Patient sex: M
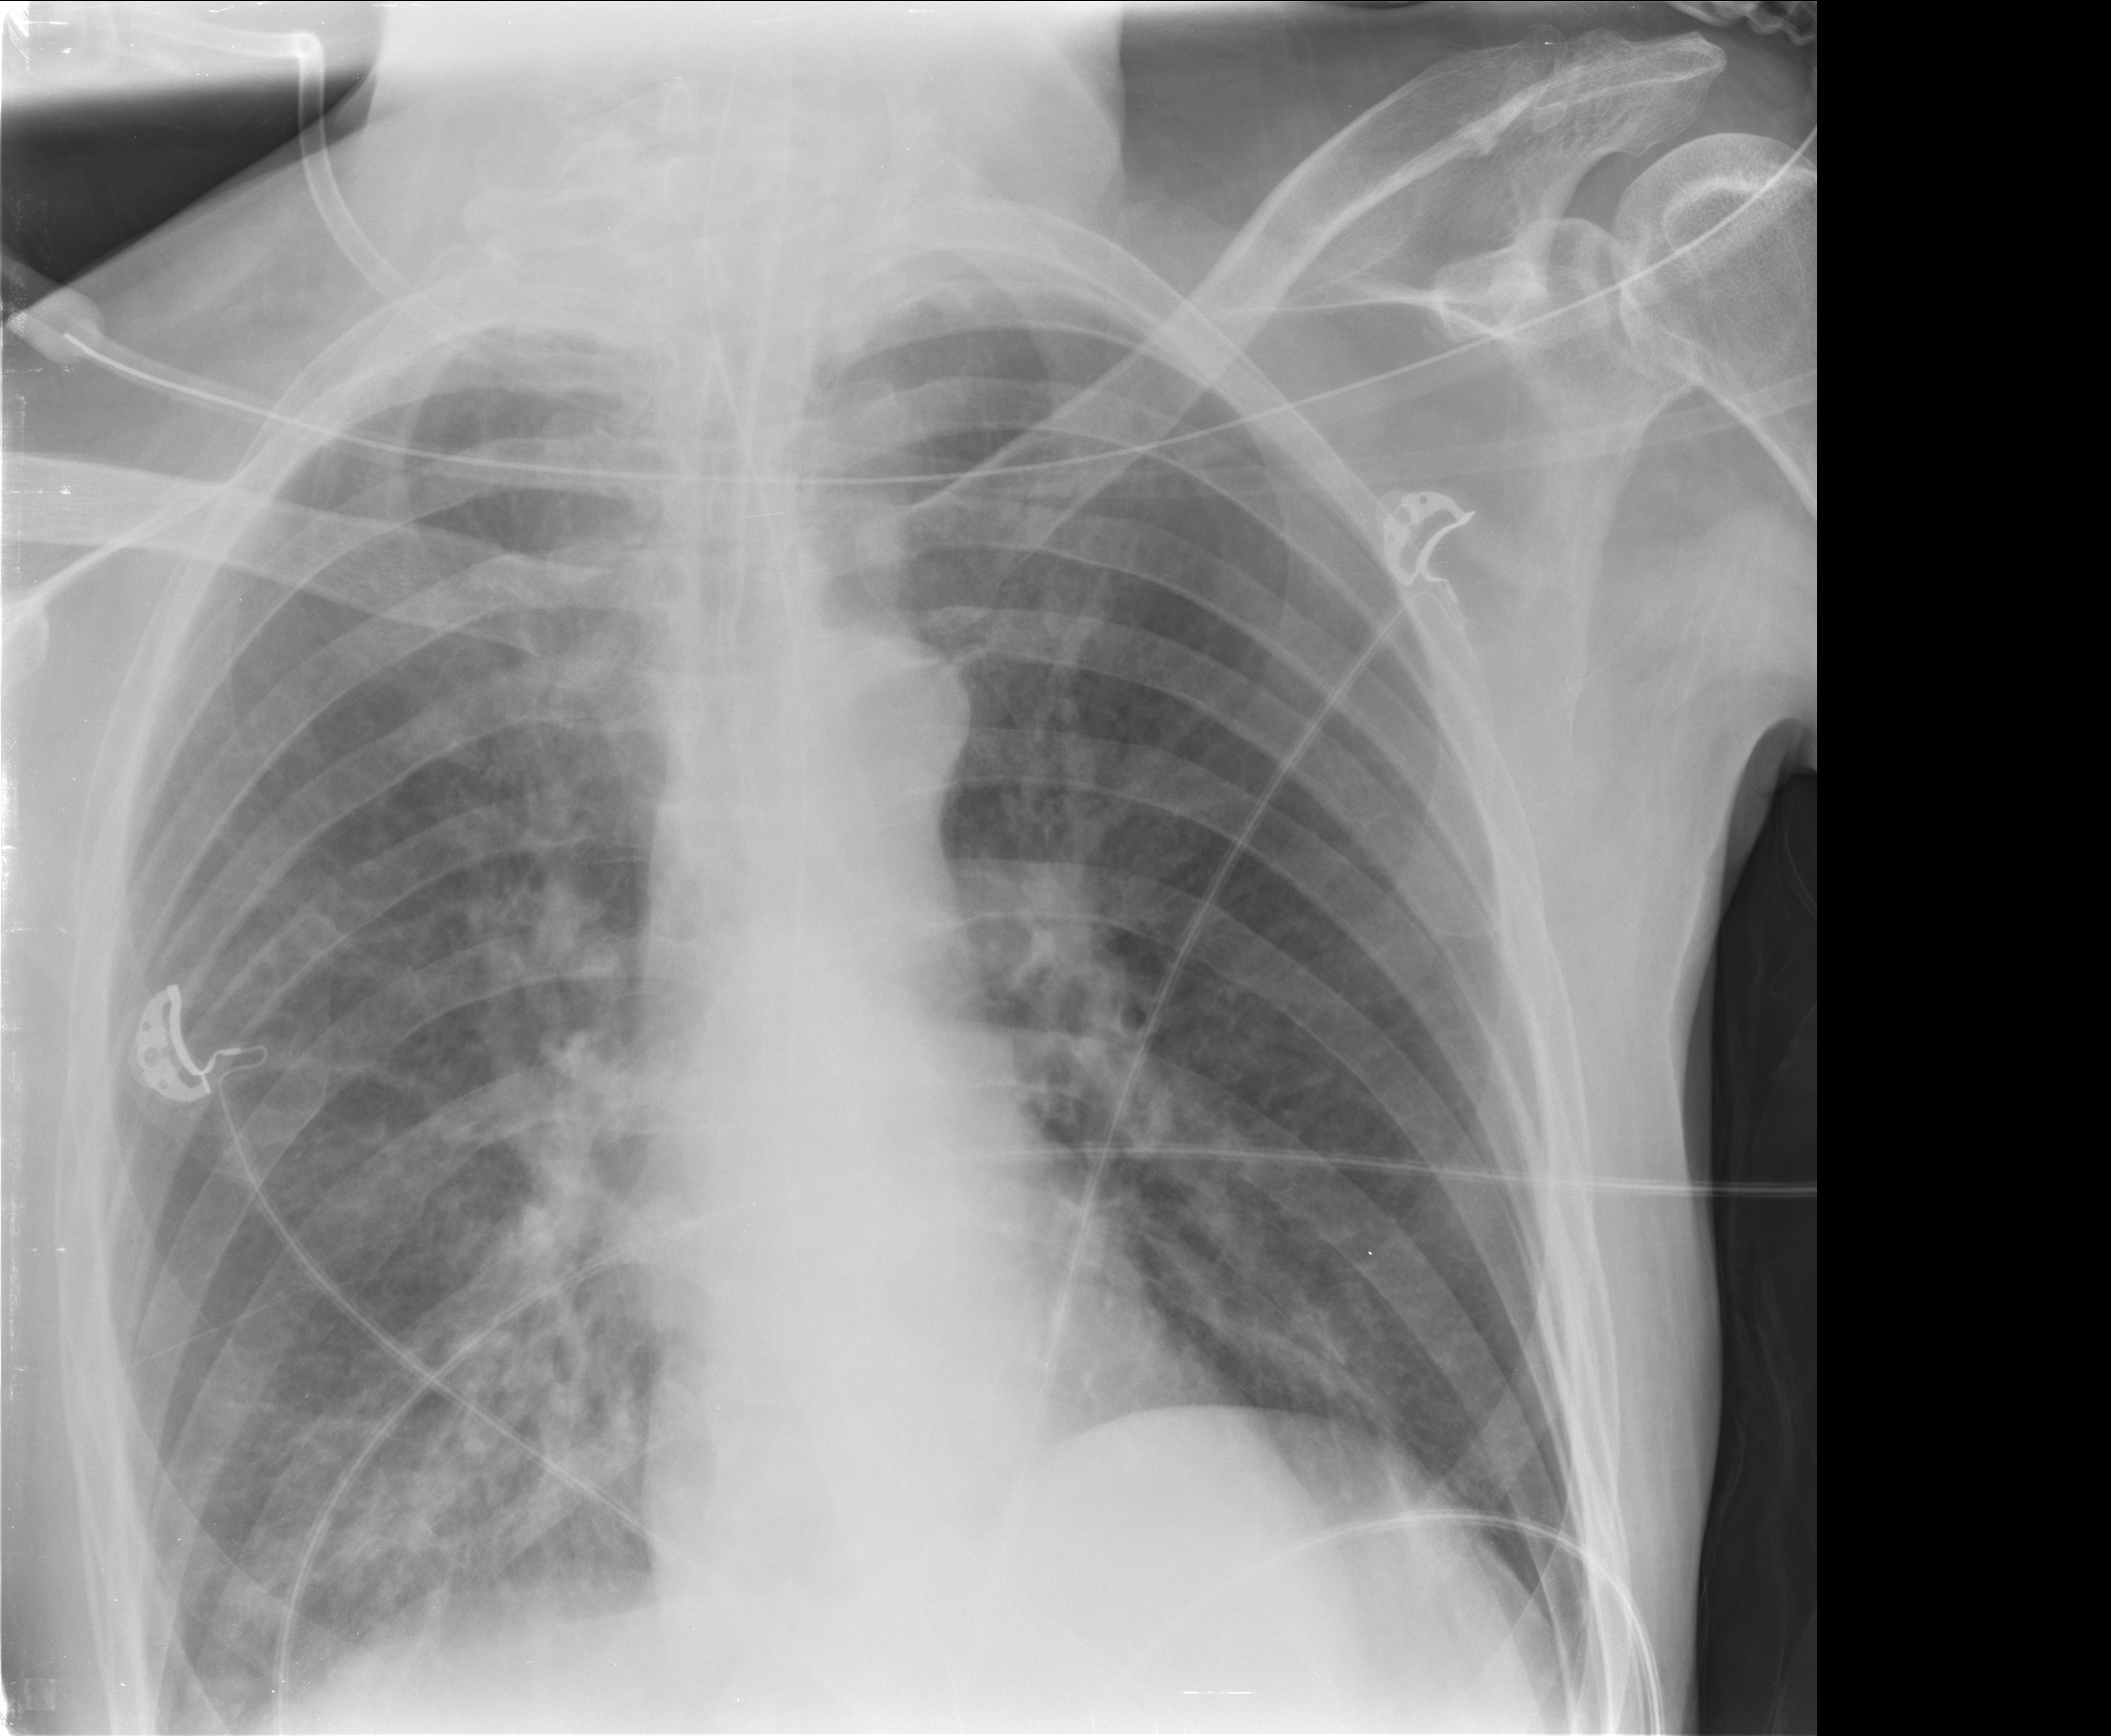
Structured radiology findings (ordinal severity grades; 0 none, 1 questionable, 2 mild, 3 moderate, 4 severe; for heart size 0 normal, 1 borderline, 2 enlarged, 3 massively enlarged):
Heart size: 0
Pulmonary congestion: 0
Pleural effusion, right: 0
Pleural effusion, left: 0
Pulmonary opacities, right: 2
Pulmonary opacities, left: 0
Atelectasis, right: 0
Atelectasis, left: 0